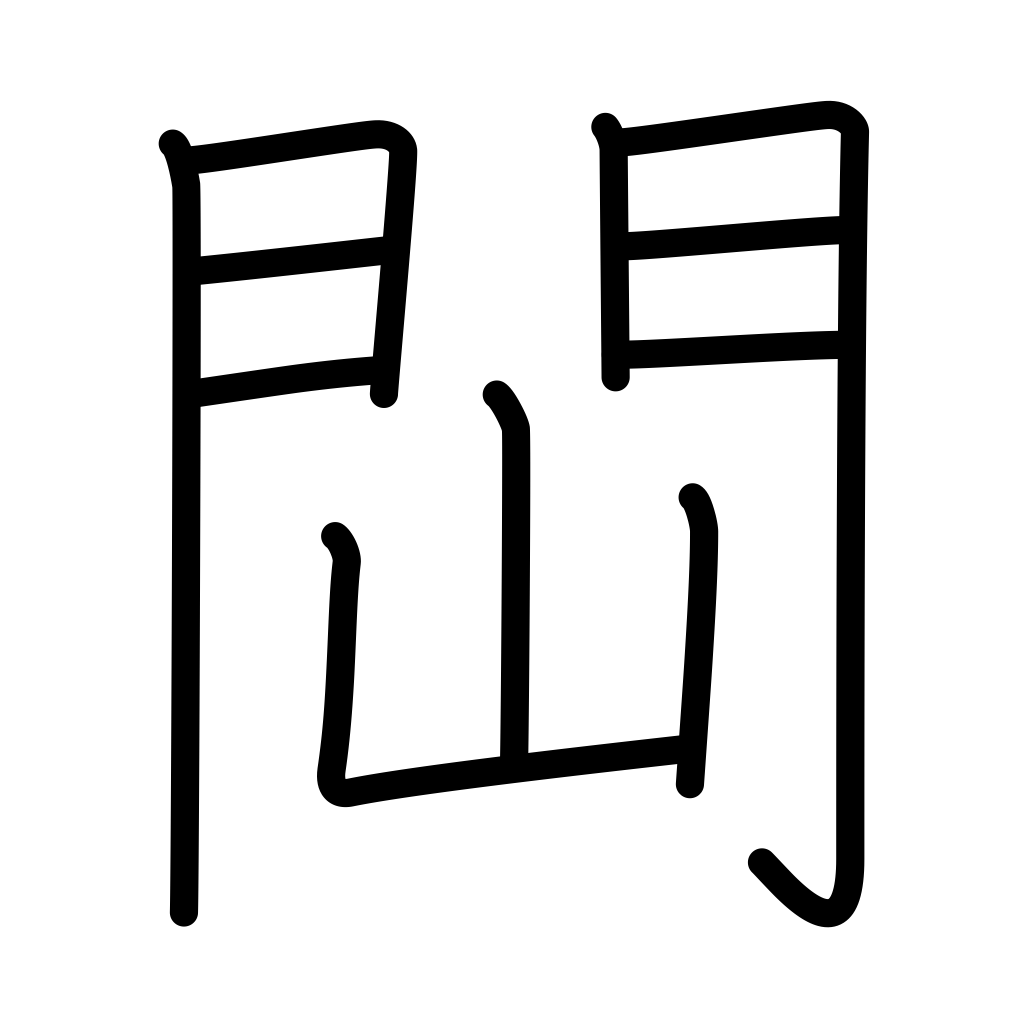
Meaning: to be obstructed, to be blocked